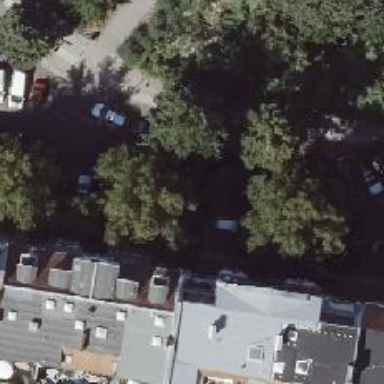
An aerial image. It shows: Residential road with asphalt surface. There is separate sidewalk and lane for parking on both sides of the road. Parking on the left side is parallel.